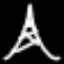
Label: The Eiffel Tower